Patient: sex F, age 54
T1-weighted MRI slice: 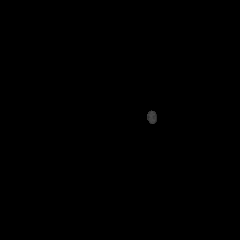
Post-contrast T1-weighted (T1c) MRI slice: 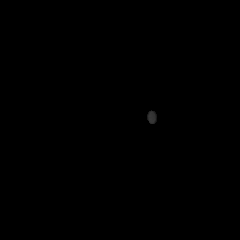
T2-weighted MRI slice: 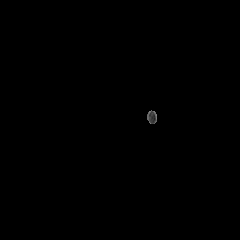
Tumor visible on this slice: no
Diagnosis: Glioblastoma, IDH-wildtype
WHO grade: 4